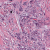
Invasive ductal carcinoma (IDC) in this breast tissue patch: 1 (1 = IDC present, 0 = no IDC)